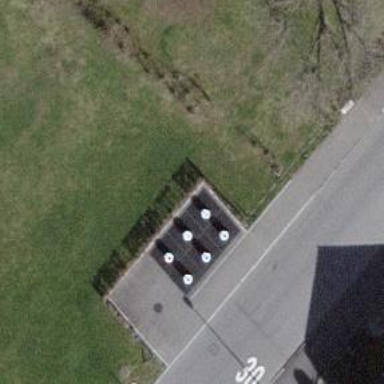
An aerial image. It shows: Recycling container at amenity designated for recycling.